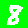
Digit: 8